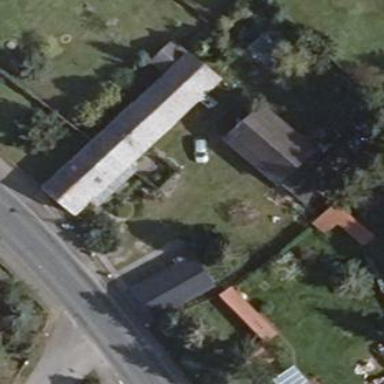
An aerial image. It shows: Grey house with flat roof. The house has multiple parts.